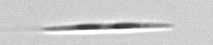
Label: pennate_Pseudo-nitzschia